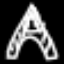
Label: The Eiffel Tower